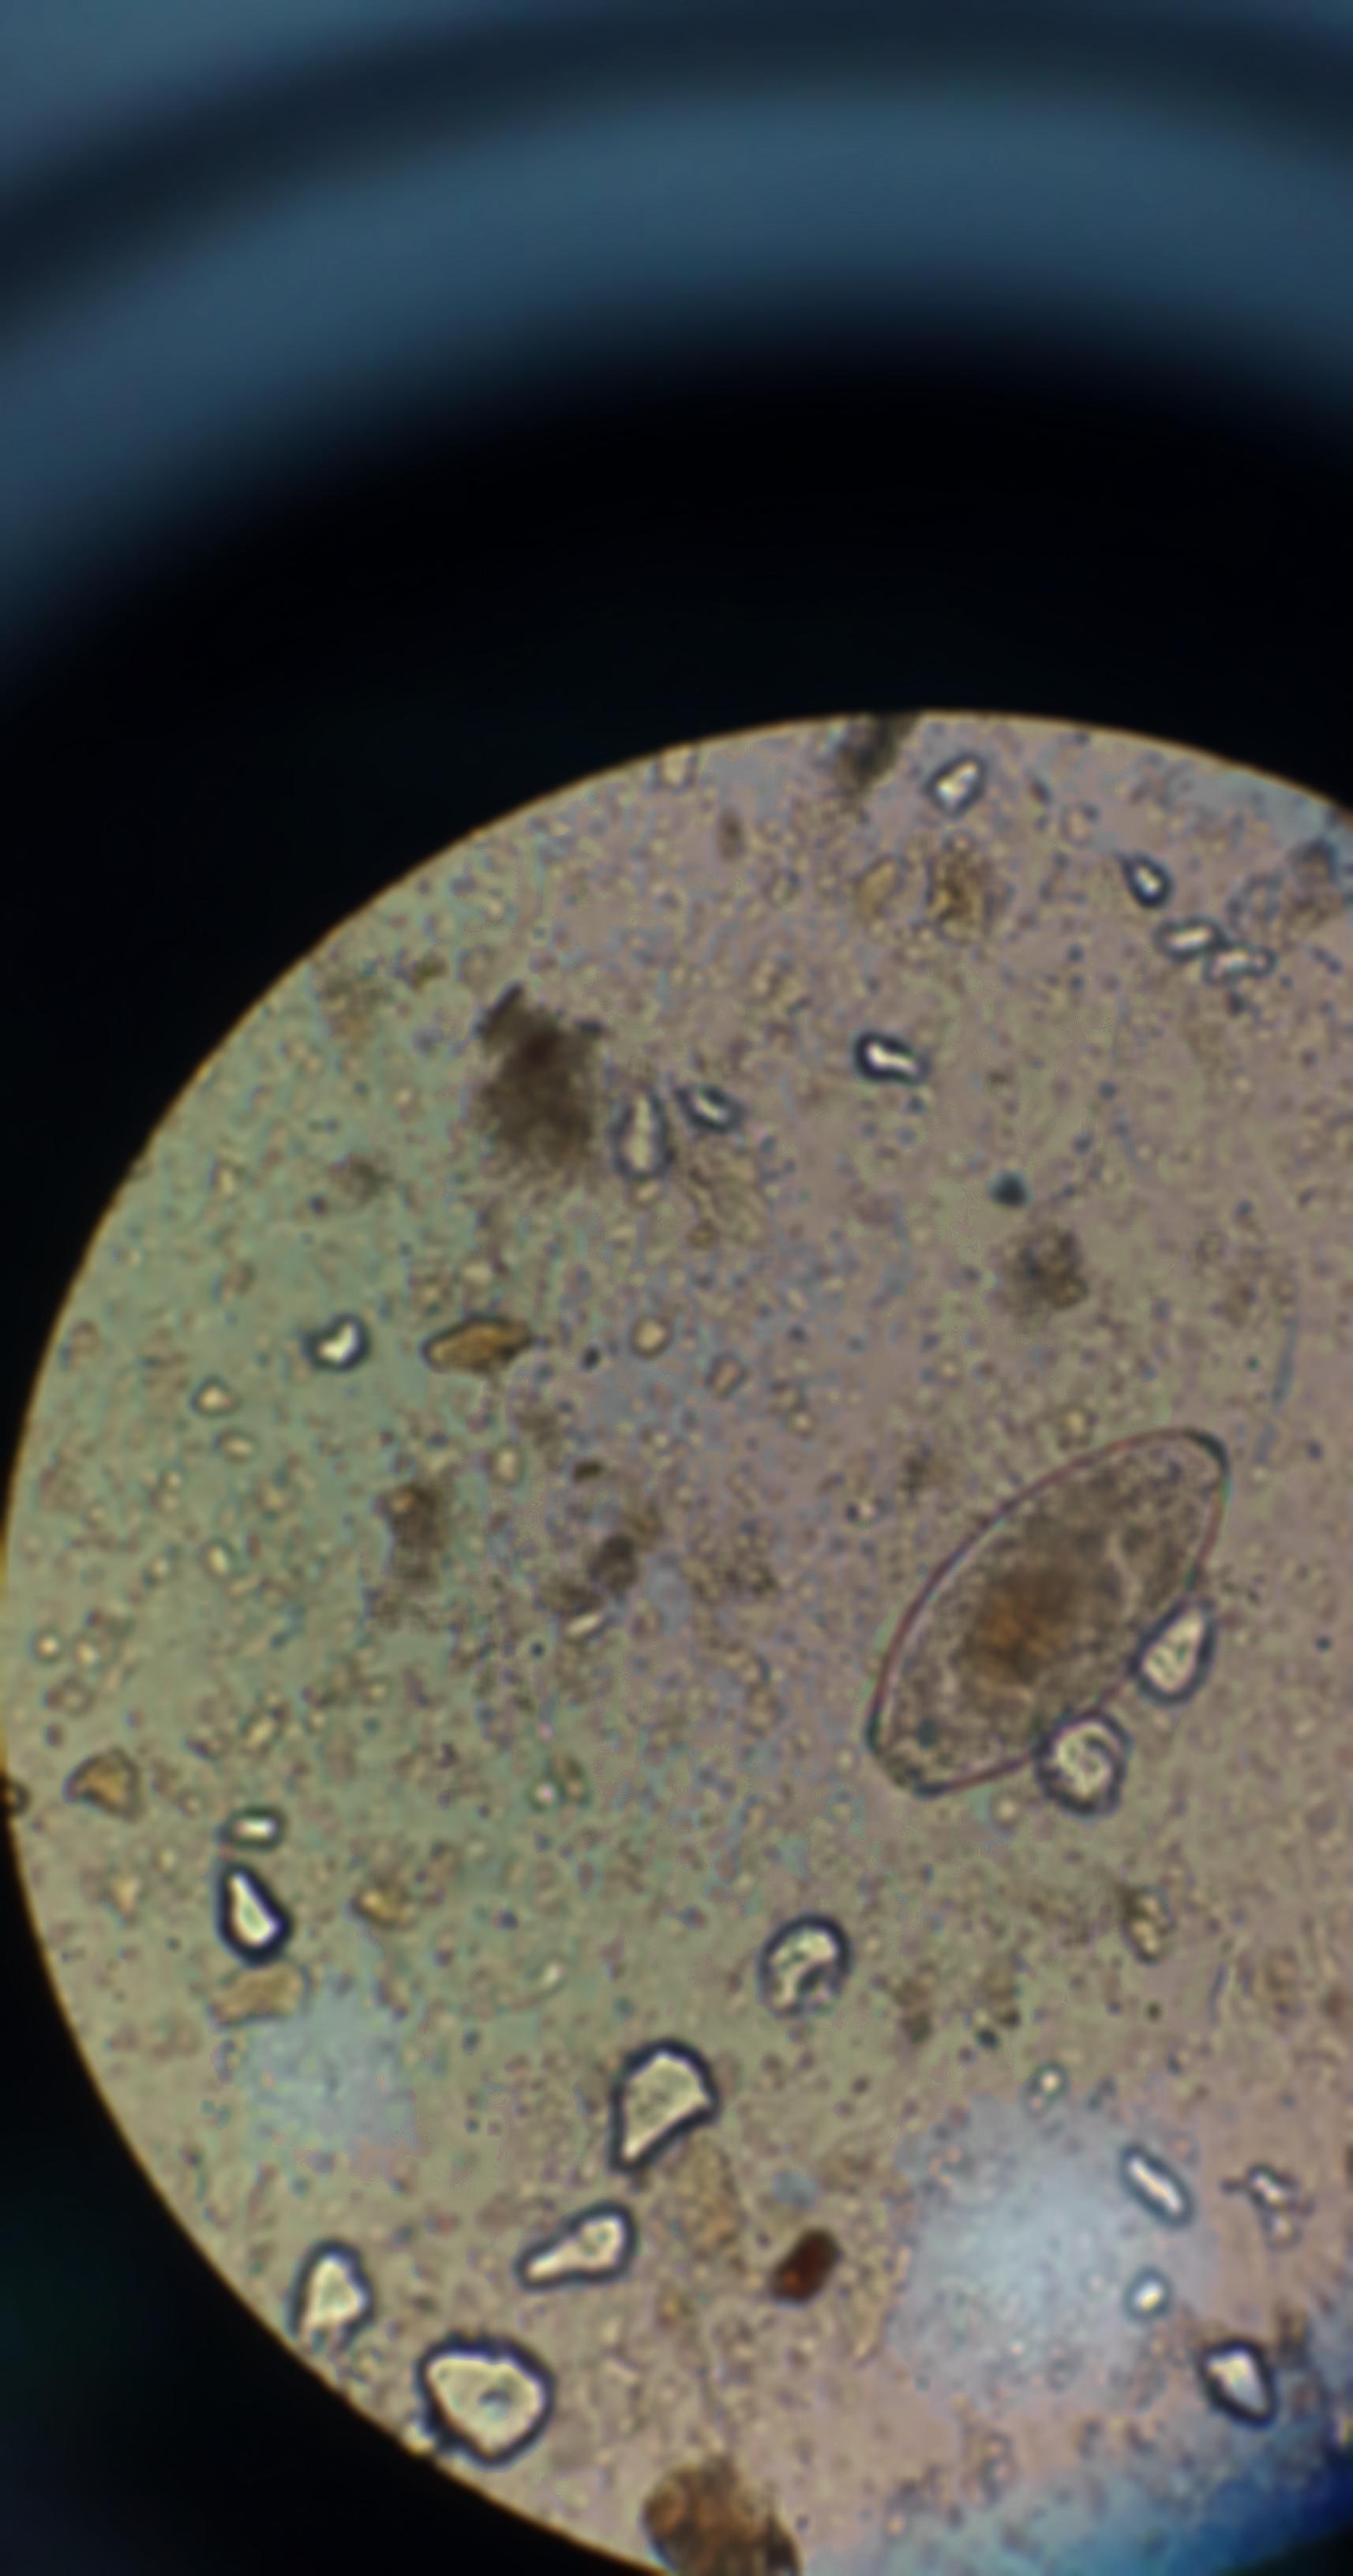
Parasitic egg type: Fasciolopsis buski